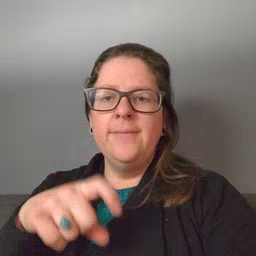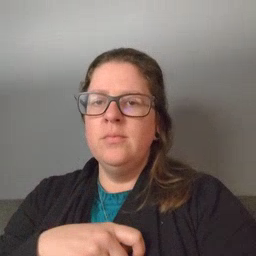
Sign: haveto